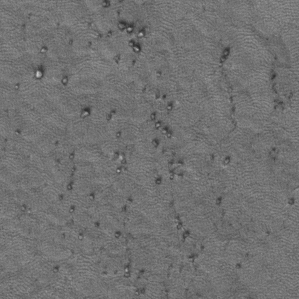
Label: frost